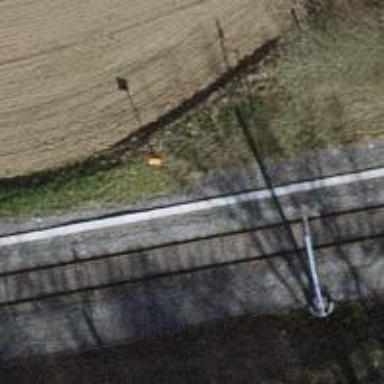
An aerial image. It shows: Pole with roofed pipeline marker.